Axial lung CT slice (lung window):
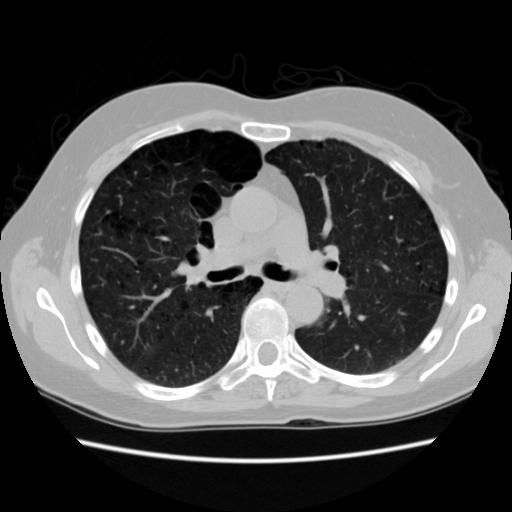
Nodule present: no